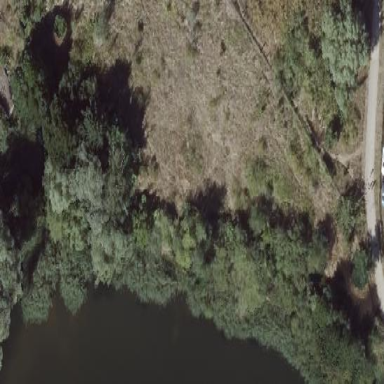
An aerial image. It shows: Mixed woodland area with various types of leaves.